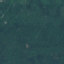
Land use / land cover: Forest